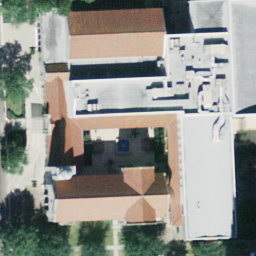
Label: buildings